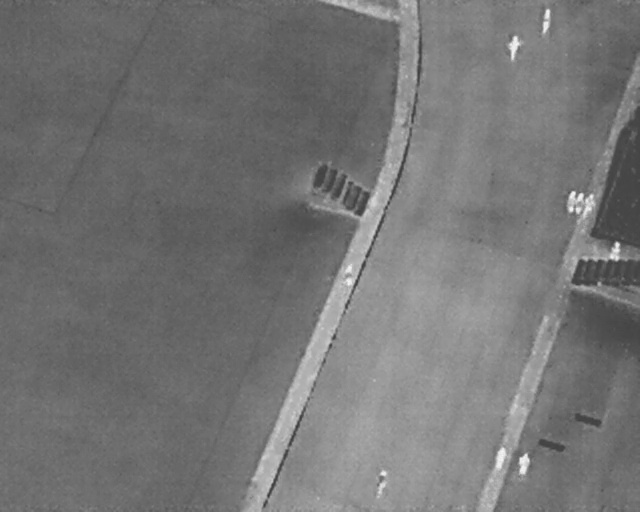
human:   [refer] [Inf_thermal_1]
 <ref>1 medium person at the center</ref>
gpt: <box>[[52, 52, 56, 54, 6]]</box>

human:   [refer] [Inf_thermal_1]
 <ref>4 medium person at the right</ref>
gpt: <box>[[94, 47, 98, 50, 2], [87, 38, 91, 40, 7], [88, 38, 92, 40, 11], [90, 38, 93, 40, 11]]</box>

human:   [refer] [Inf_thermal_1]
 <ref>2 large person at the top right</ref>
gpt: <box>[[77, 7, 82, 10, 2], [82, 3, 87, 5, 3]]</box>